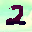
Label: 2